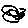
Label: zigzag